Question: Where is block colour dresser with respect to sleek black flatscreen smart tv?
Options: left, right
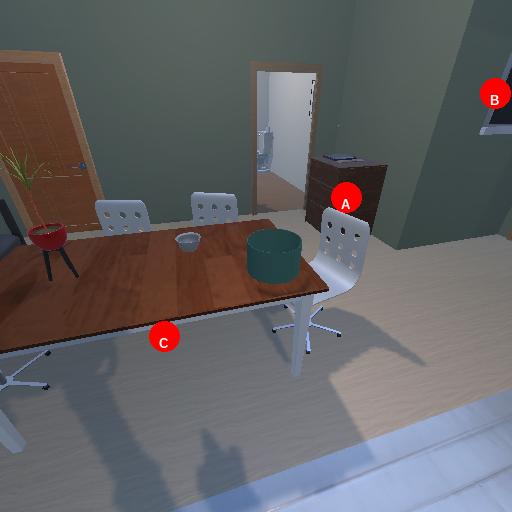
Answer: left